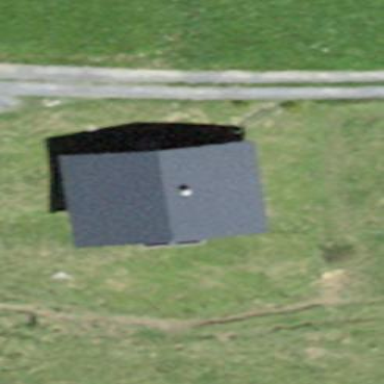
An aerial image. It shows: Building with gabled roof oriented across.